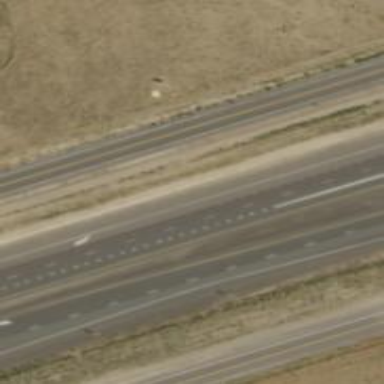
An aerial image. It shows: Asphalt trunk link road.